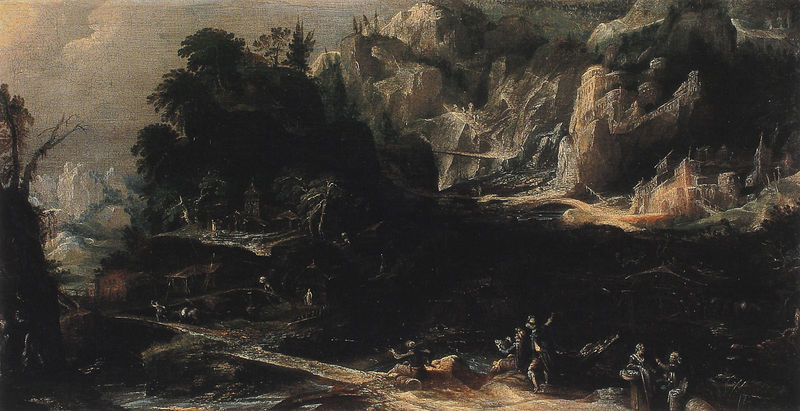
Titel: Gebirgslandschaft
Künstler: Frederik van Valckenborch
Institution: Olmütz, Muzeum Umení
Schlagwörter: berg, dunkel, felsen, gemälde, gewitter, gruppe, himmel, kampf, schatten, wasser, weiß, wolken, bäume, fluss, frauen, gelb, landschaft, menschen, stadt, frau, männer, nacht, schwarz, gebäude, weg, bild, bach, ferne, brücke, büsche, kirche, paar, wald, arbeit, landschft, aussicht, wellen, düster, berge, gebirge, querformat, steg, sturm, stimmung, burg, kloster, übergang, ruinen, unterholz, wanderer, unheimlich, tafelbild, flandern, duster, phantastik, hemmel, valckenburg, falckenburg